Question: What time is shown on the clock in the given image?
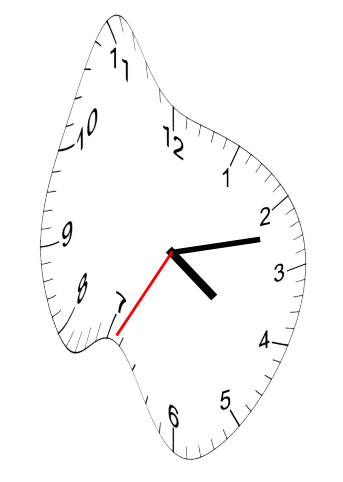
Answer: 04:12:35